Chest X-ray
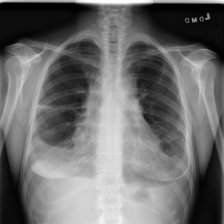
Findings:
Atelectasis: negative
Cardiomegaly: negative
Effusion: positive
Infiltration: negative
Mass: positive
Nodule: negative
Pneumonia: negative
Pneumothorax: negative
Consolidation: negative
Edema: negative
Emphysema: negative
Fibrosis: negative
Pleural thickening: negative
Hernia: negative